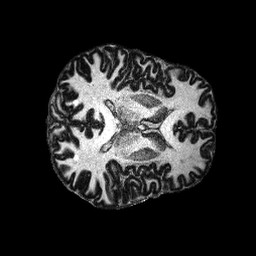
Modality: MP2RAGE
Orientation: axial